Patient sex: M
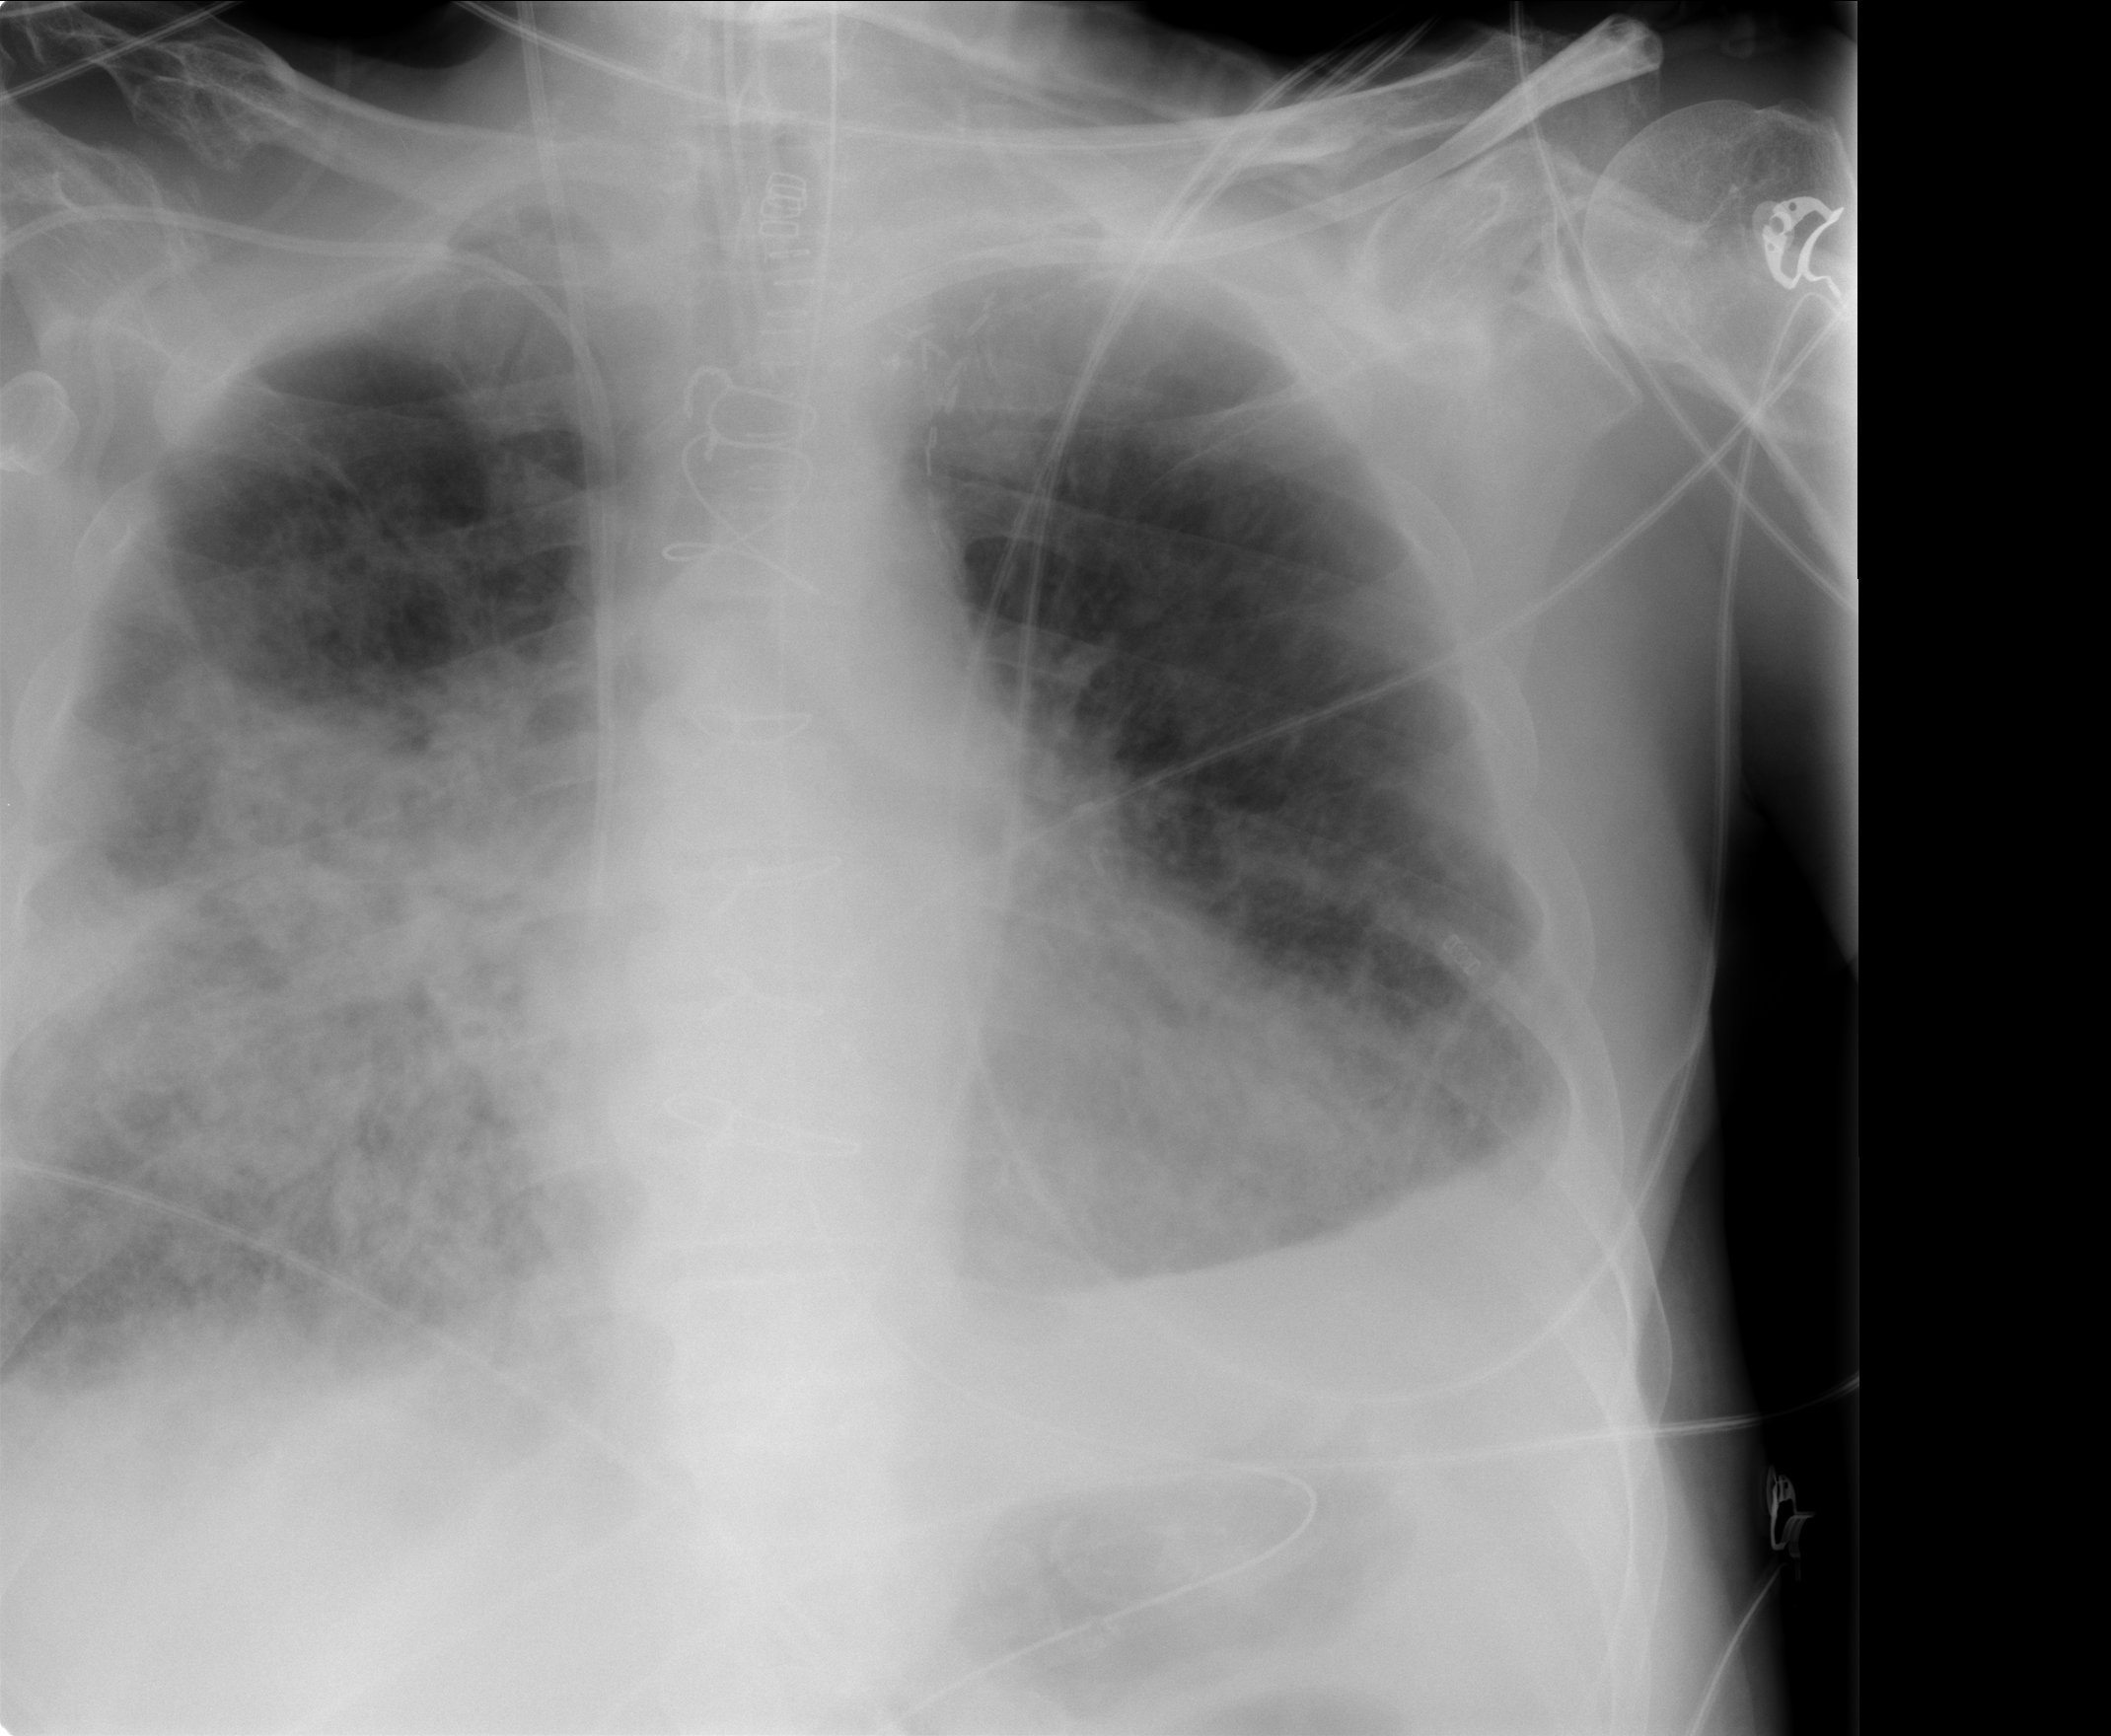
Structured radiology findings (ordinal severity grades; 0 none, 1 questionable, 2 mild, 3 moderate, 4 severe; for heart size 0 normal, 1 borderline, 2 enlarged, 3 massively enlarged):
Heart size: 2
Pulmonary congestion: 2
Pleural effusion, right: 2
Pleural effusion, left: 2
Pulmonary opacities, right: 4
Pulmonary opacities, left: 0
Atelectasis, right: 2
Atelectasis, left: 2